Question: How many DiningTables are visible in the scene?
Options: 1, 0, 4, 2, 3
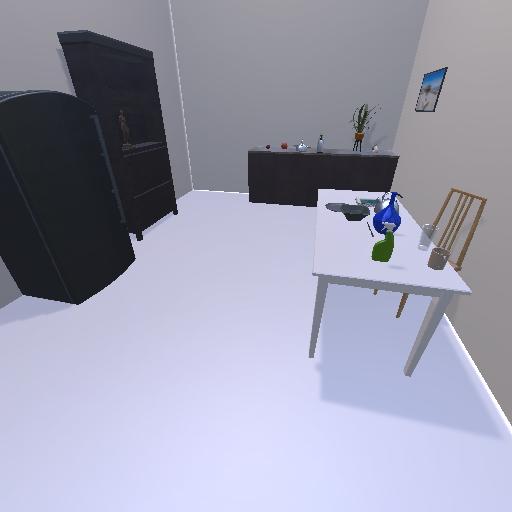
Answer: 1